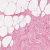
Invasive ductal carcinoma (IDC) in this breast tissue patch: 0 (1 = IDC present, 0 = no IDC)